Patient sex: M
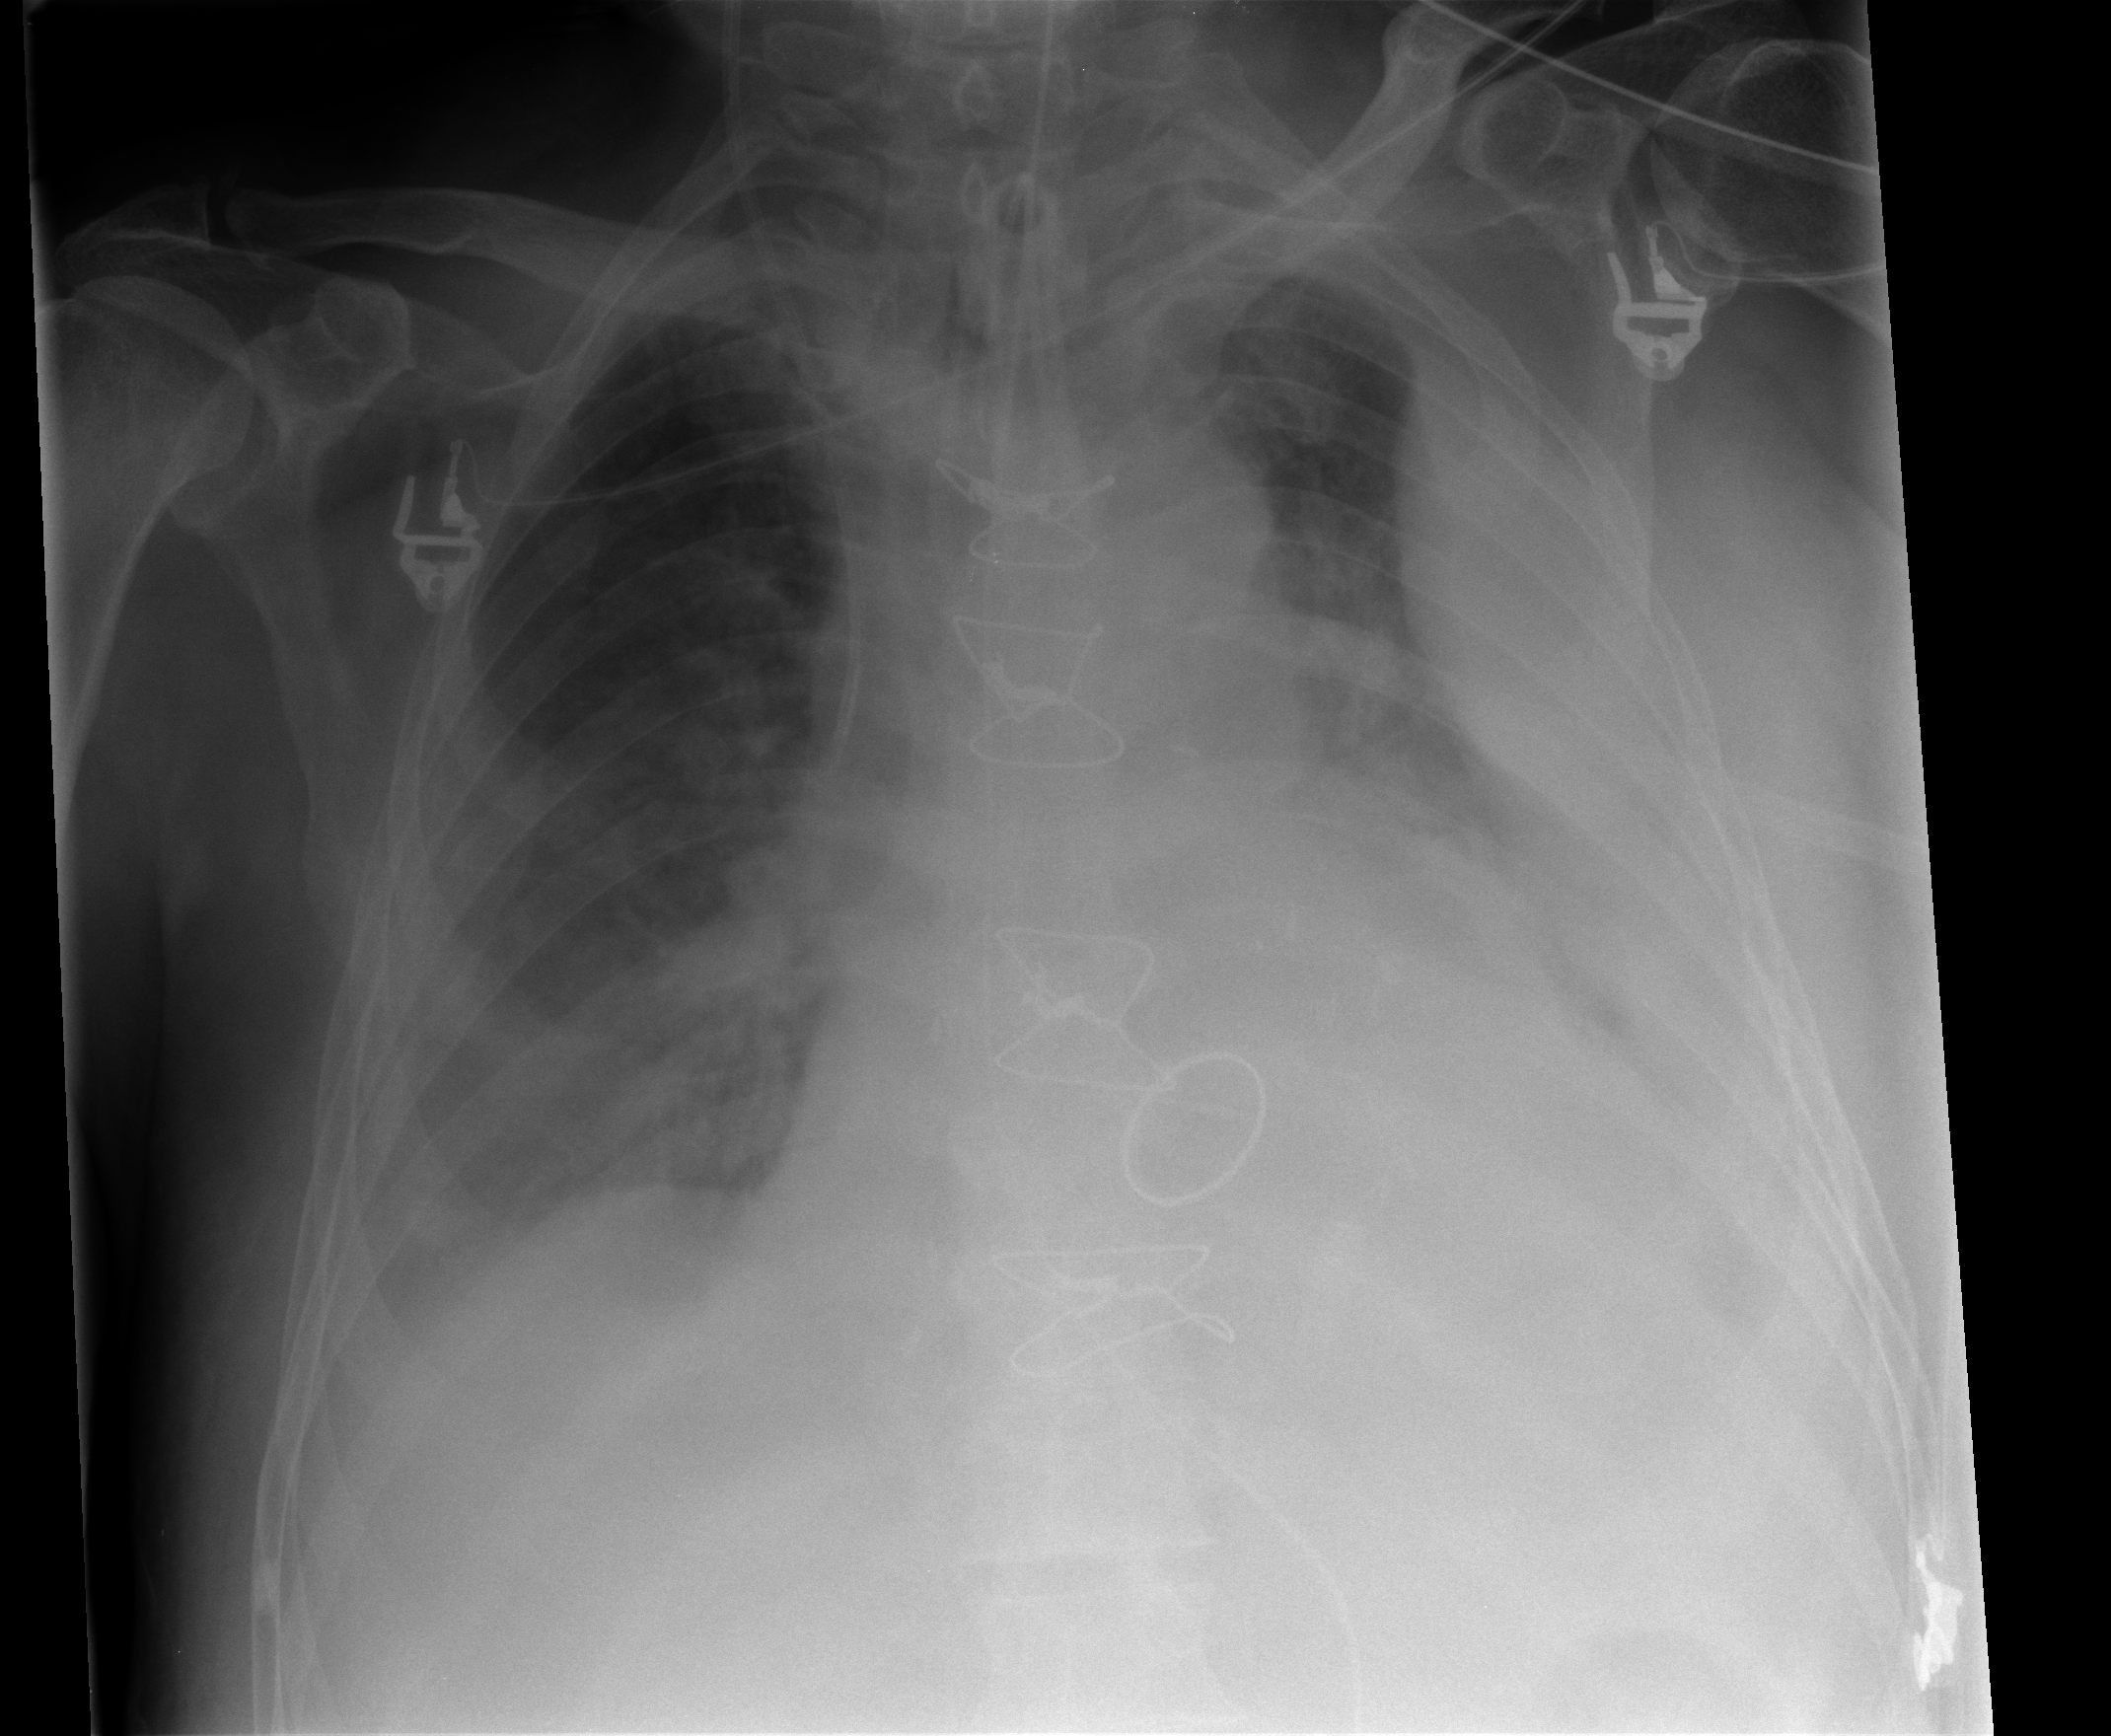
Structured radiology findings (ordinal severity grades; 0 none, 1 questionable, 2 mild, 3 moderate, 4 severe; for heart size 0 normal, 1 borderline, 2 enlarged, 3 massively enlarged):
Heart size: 2
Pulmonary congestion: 2
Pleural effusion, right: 2
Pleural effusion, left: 3
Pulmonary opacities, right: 0
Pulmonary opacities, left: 0
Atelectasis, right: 2
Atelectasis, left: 3